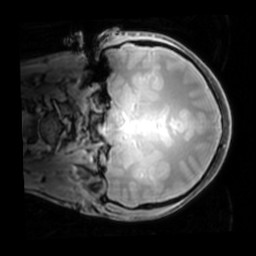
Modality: PDw
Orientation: coronal
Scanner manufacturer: philips
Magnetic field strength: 7 T
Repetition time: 0.008 s
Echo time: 0.001974 s